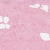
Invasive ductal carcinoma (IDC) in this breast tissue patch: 0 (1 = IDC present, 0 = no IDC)